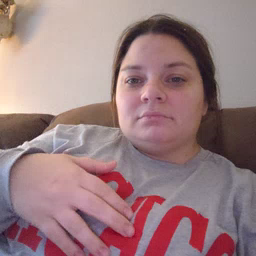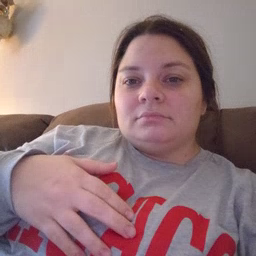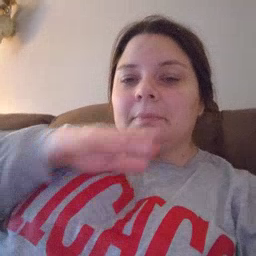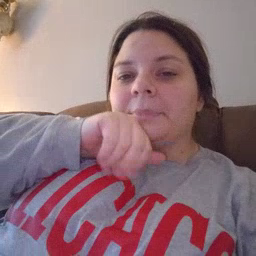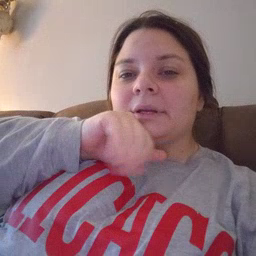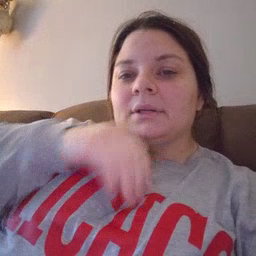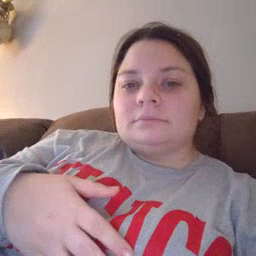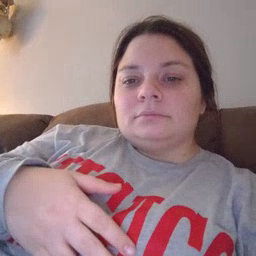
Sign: pig